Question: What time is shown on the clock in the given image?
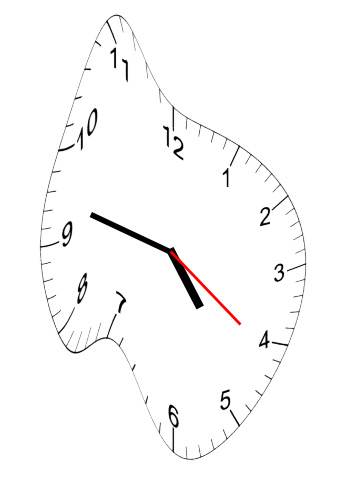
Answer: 04:47:21